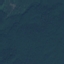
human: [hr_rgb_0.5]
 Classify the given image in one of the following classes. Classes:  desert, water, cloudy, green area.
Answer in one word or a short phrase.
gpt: green area